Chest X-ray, PA view. Patient: 45 years old, sex M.
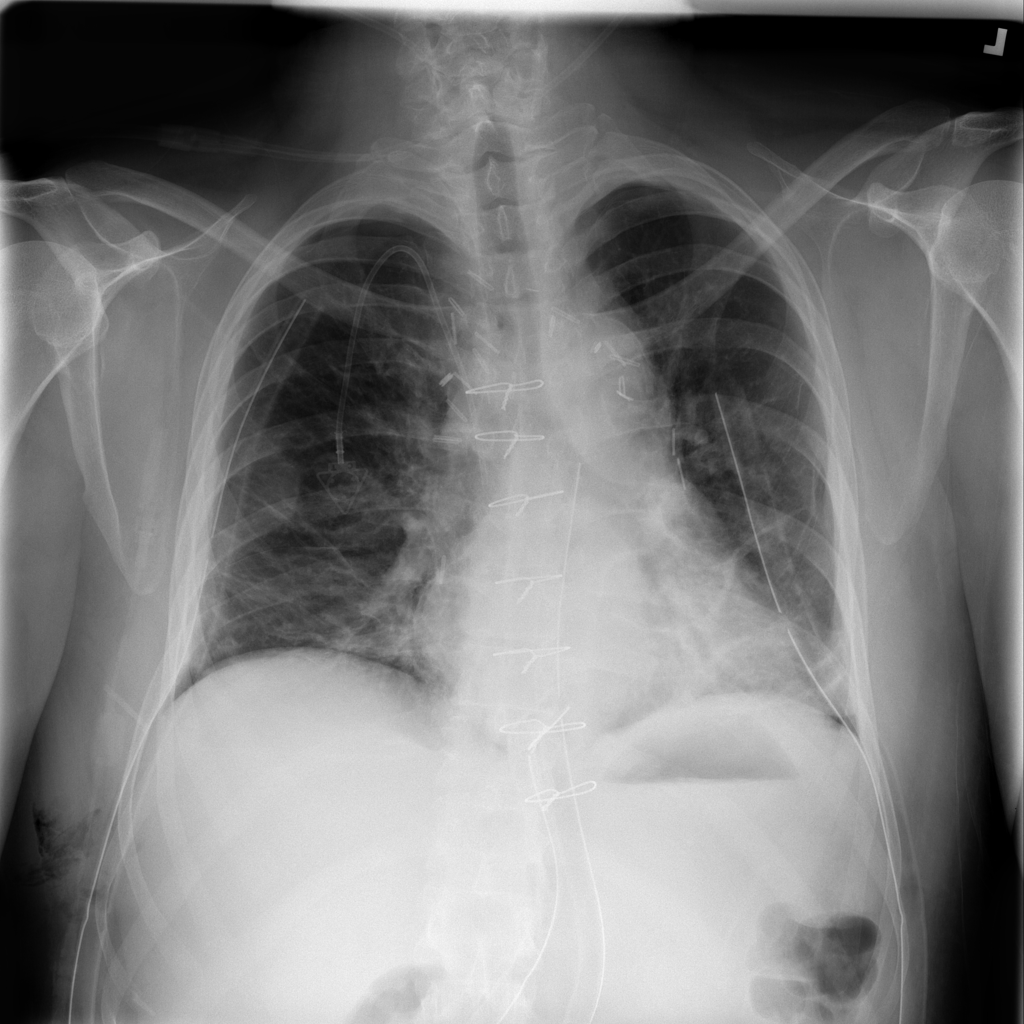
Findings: No Finding